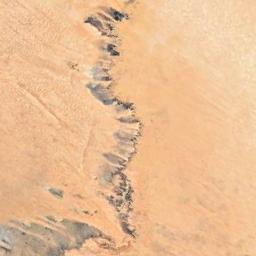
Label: desert